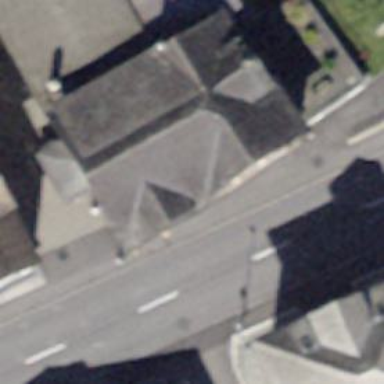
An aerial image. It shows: Post office.